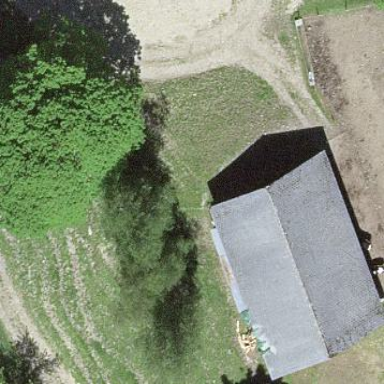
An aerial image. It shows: Farm auxiliary building.